Question: What is the measurement shown in the image?
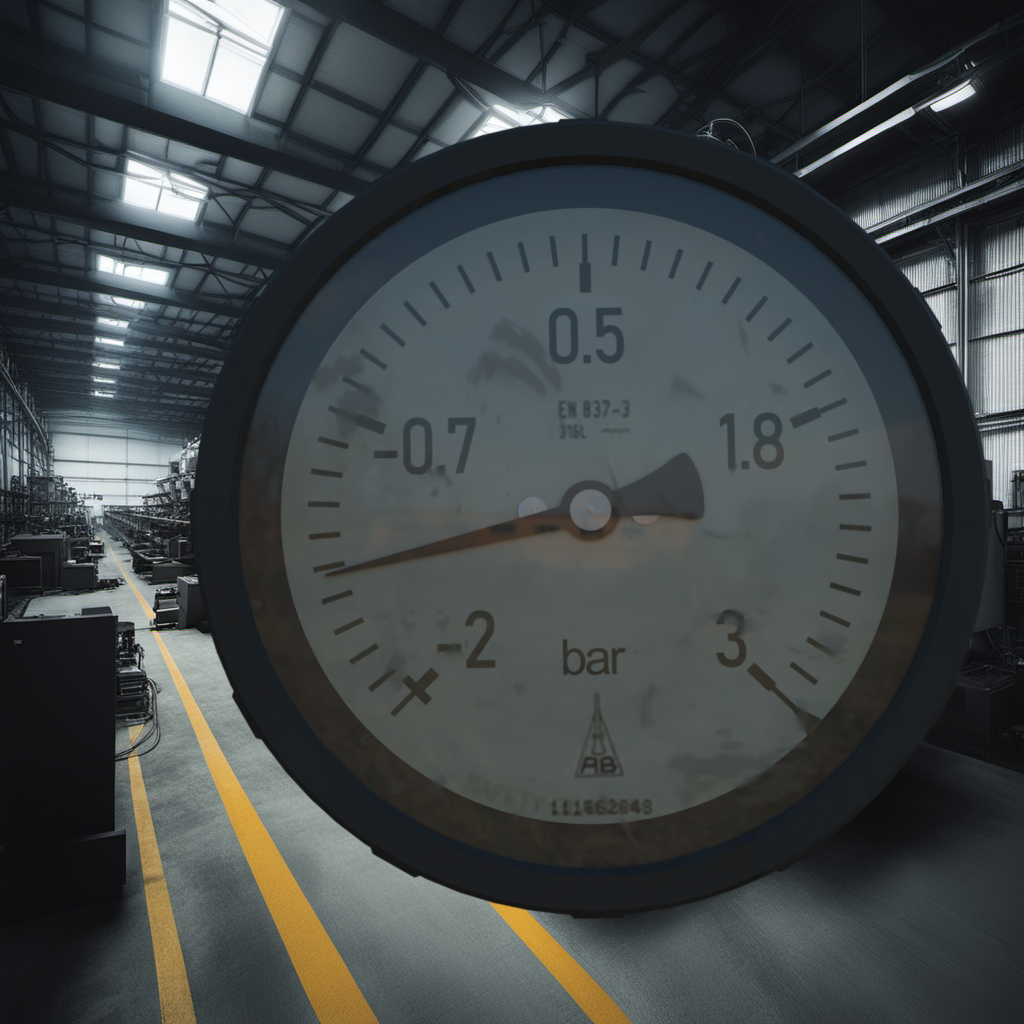
Answer: The result is -1.45
Question: What is the range of this measurement?
Answer: The range is from -2 to 3
Question: What is the minimum and maximum reading range of the measurement in the image?
Answer: The minimum value is -2 and the maximum value is 3